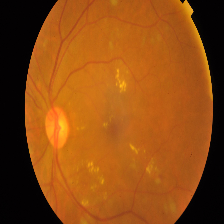
Diabetic retinopathy grade: Proliferative DR